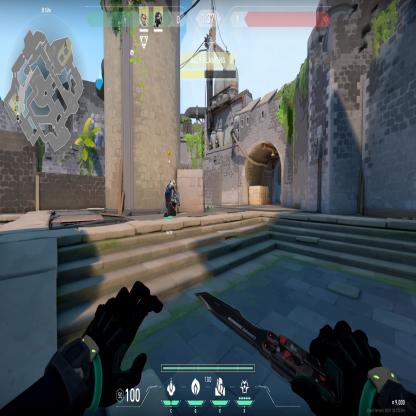
Label: teammate